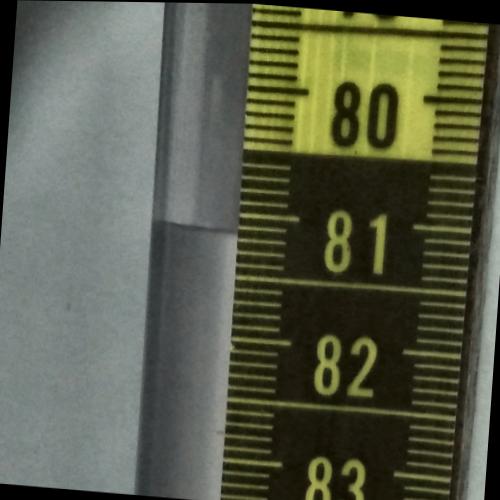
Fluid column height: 81.2 cm